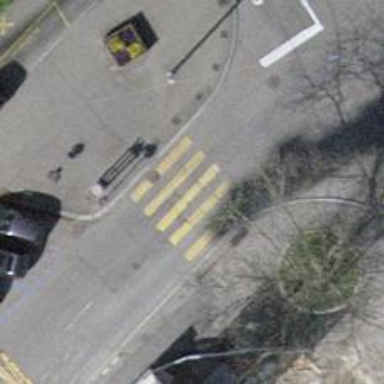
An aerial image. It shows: Uncontrolled zebra crossing on the road.